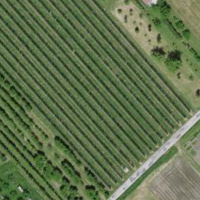
EUNIS habitat code: 24
Species observed at this site:
Hippophae rhamnoides